Question: I have a data table, in the data table, I have 3 columns: USERNAME, PASSWORD, and Money.
I want to make a specific setting in my program to make a label the amount of money the user has, and for each user, it will show something else depending on who is logged on at the moment, is it possible and if yes how can I do it?
Thanks in advance.

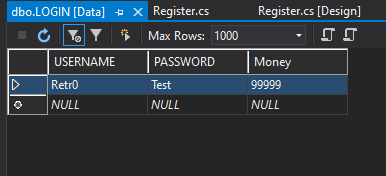
Answer: You can put the amount of money in your label by writing some code. This is used for MSSQL Database connections(in your case).
Here is an example:
'''
using System.Data.SqlClient;//Add this in the using statements at the top of your code.
using (SqlConnection conn = new SqlConnection(@"Data Source = (LocalDB)\MSSQLLocalDB; AttachDbFilename =" +Application.StartupPath+ @"\Database1.mdf; Integrated Security = True"))
{
conn.Open();
using (SqlCommand cmd = new SqlCommand())
{
cmd.Connection = conn;
cmd.CommandText = "SELECT Money FROM Users WHERE Username = @username";
cmd.Parameters.AddWithValue("@username", "User1");
var reader = cmd.ExecuteReader();
reader.Read();
label1.Text = reader.GetValue(0).ToString(); //reader returns an object, you have to convert it in your type.
//GetValue(selected column number)
}
conn.Close();//This line is optional. The connection closes automatically when the using() statement ends.
}
'''
You can add this code in your Form Load event.(If you are working with Win Forms).
The second method is to use Dataset with binding the label to it. This is also powerful and you do not need to know too much sql or how to code, it is more complicated at the beginning but it's easier and saves time. You can apply it to any of your form elements(buttons, datagridviews,combobox,textbox,etc).
First, go to your label properties and find "DataBindings". Click on advanced. Just click next until you see the connect to database option. If your are connected already with visual studio to your database it will appear in that combobox, otherwise click new connection(I suppose you worked in service based database).Click next and finish. After you have to bind the label to the database(it will create a generated code in your Form Load Event). If you have only one record(one user) in the table it will show only one value, but if you want to show a specific user, you can change that "Fill" generated method in your Form Load Event in other(filtered one with WHERE SQL Clause). You can change that fill method in the Dataset Added in the bottom of your designer of the form. Click on that little arrow near it and choose "edit in designer" option. Click on the table adapter section and right click on his function(in this case Fill() method) and click configure. Here you can change the sql statement and put a WHERE clause in the end.(ex Where Username = ?) The "?" means some variable. After pass in the function created in the form load event your user's username next to that dataset thing. Done. If you want to work with Win Forms and sql databases I advise you to learn how to use The Datasets, Bindings and TableAdapters. Hope it helps.
Screenshots of my explanations:

!!!! [UPDATE] !!!!
Here is my example program on google drive: <URL>.
On the right side you can open my service based database(in the project files(Database1)).I'll attach some useful screenshots for creating addition functions in a dataset's table adaper. Also, you have the second method commented in the Form1 load event.
<URL>
<URL>
<URL>
<URL>
<URL>
<URL>
<URL>